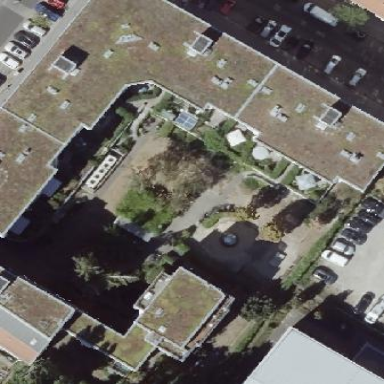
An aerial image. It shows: Residential building with flat roof.